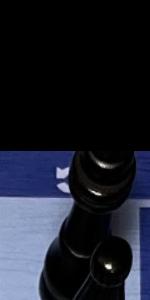
Label: King_Black